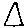
Label: triangle